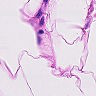
Metastatic tissue present: no